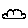
Label: cloud